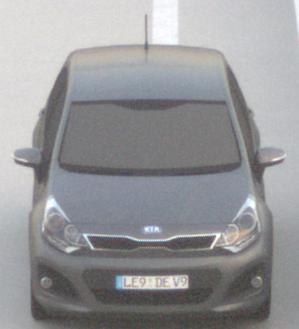
Make: KIA
Model: Rio 1.2
Detailed model: Rio (UB)
Model produced from: 2011/09
Model produced until: 2015/01
Doors: 3
Color: gray
Road condition: dry road
Daytime: sunrise or sunset
Contrast: low contrast